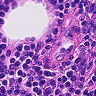
Metastatic tissue present: no